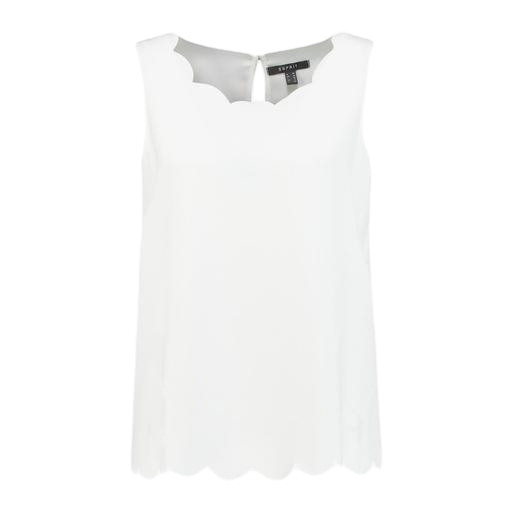
scalloped neckline, white curved hem tank top, white bellevue tank top, white background